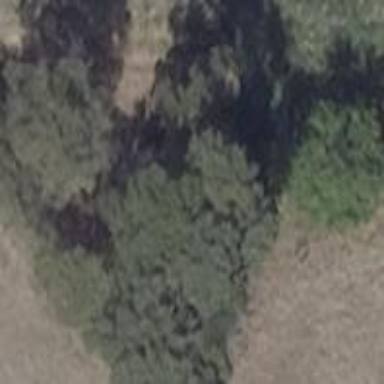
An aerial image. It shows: Patch of scrub vegetation.